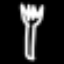
Label: fork